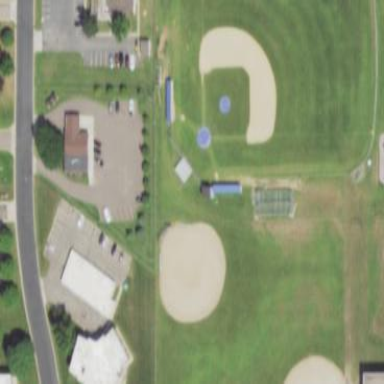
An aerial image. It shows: Baseball pitch for leisure and sports activities.